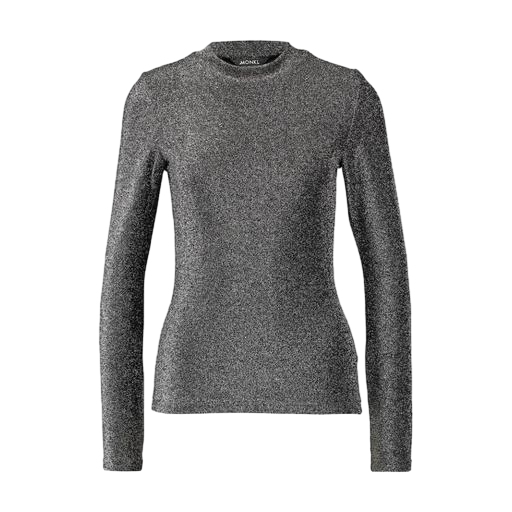
long-sleeve top, high-neck top, lurex crewneck top, white background